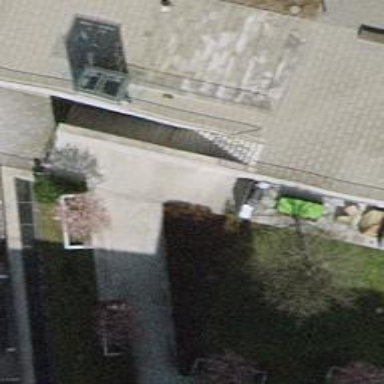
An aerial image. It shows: Set of steps made of paving stones.